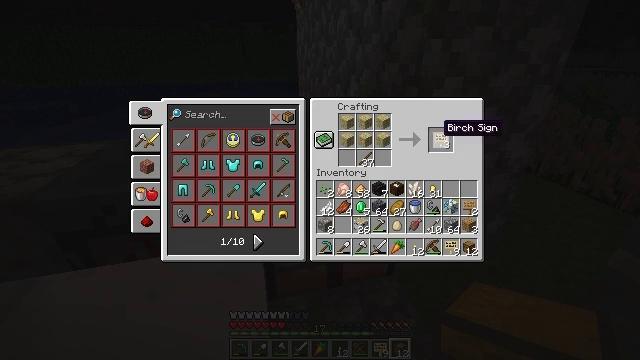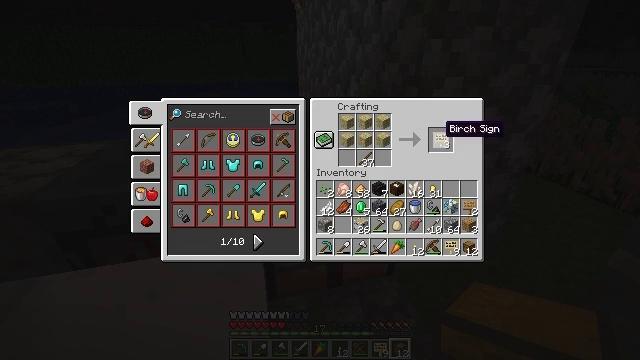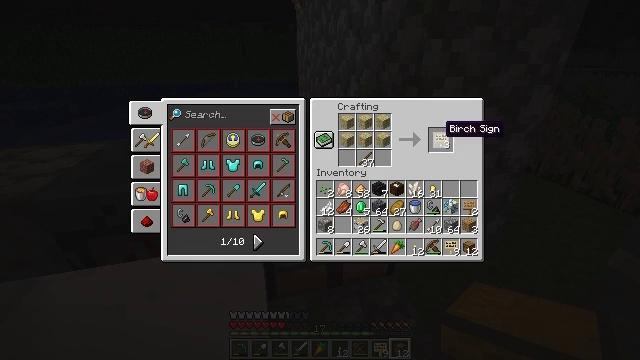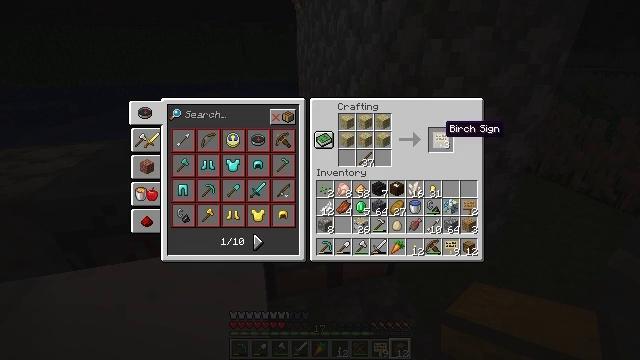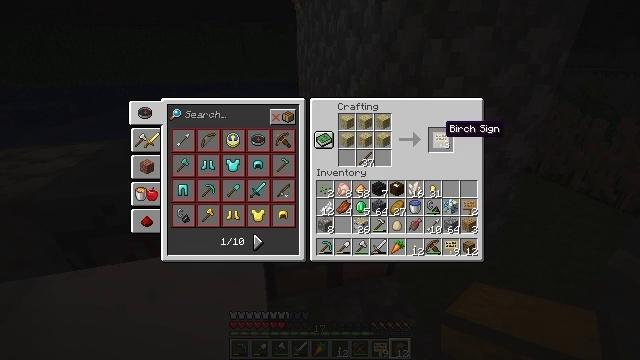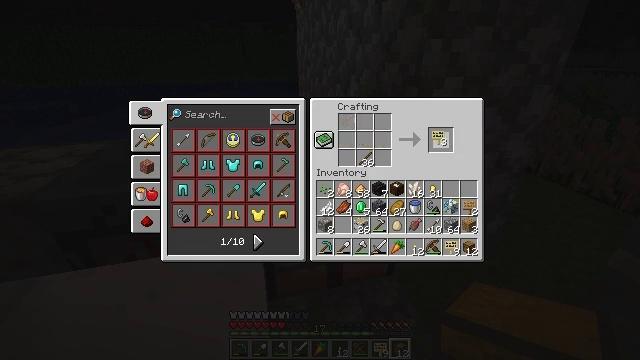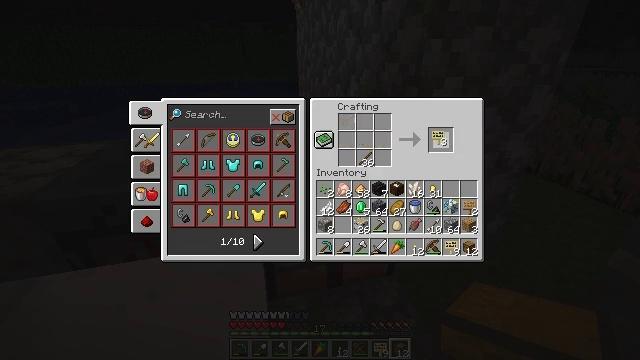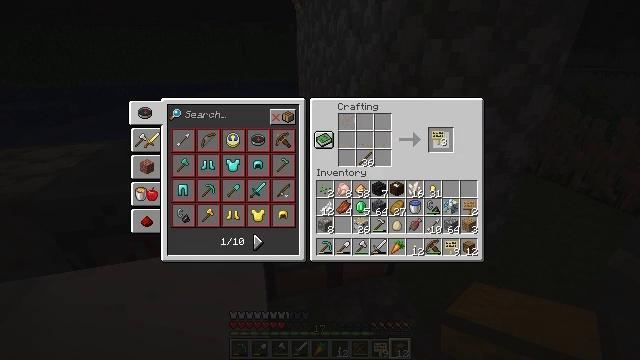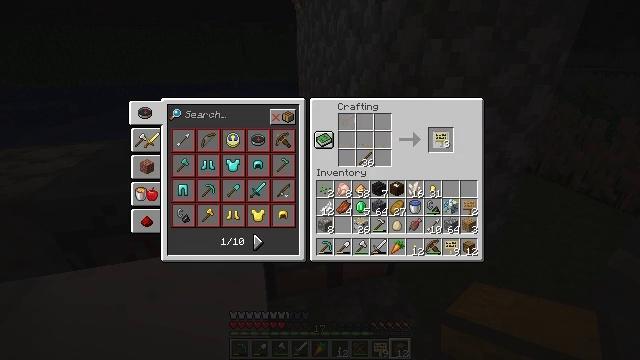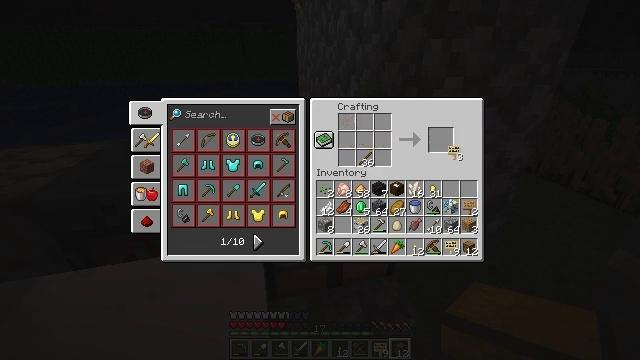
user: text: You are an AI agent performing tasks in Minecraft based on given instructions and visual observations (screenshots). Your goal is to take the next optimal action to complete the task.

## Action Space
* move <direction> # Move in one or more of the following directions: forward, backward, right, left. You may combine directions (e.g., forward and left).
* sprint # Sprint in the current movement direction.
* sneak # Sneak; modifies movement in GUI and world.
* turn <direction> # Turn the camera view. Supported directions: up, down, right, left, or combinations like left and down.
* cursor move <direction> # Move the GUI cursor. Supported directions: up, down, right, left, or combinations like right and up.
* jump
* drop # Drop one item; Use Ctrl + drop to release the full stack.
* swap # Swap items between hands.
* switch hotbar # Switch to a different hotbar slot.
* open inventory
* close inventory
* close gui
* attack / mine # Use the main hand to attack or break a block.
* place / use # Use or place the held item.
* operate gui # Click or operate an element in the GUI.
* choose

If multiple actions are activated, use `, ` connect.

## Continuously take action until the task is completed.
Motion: motion action
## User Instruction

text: Open your crafting table to create a birch sign.
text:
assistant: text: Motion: no_op
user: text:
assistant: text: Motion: no_op
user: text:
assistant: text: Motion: no_op
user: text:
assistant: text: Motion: no_op
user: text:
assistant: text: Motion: operate gui
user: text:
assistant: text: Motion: operate gui
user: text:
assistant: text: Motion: operate gui
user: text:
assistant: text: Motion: no_op
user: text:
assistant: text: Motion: cursor move right and down
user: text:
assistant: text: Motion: no_op